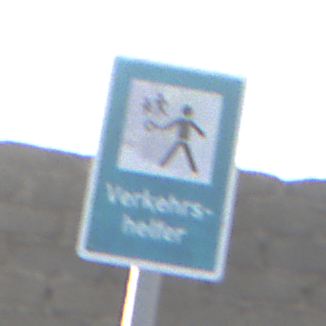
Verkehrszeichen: Verkehrshelfer
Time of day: SunriseSunset
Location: Outdoor (Nature)
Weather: PartlyCloudy
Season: NotSpecified
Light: Natural